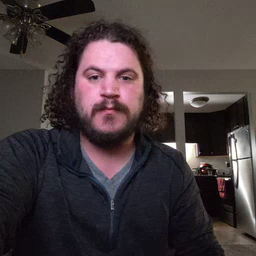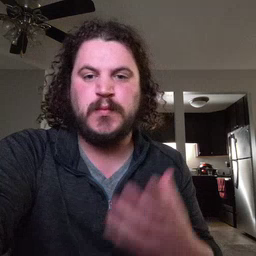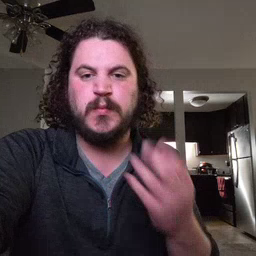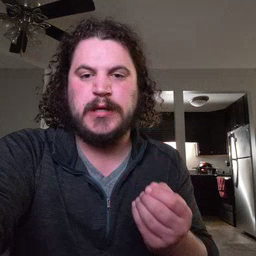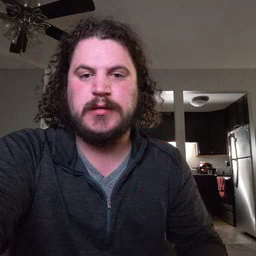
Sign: wet